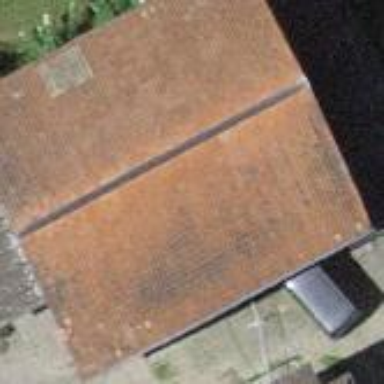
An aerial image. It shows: Barn.